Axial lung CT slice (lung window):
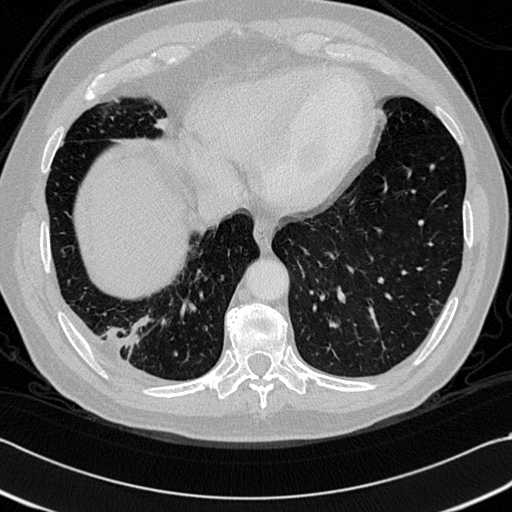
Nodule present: no